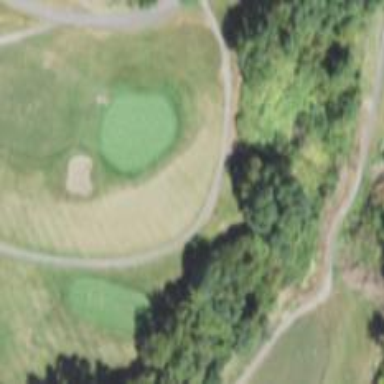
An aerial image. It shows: Path used for both walking and golf.